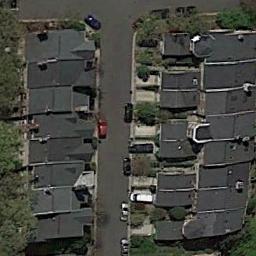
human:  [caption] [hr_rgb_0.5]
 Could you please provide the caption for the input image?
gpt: The dense residential is next to the road with some cars .

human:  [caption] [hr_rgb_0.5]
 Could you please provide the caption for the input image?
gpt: There are many roads and neatly arranged houses and trees and many vehicles in densely populated areas .

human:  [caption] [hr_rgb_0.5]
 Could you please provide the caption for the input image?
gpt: Some of the houses in the residential area are red .

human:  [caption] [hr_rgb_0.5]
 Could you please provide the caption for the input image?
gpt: A dense residential area has lots of houses of the same style while a road goes through the residential area .

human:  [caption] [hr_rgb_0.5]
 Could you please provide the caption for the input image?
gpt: There are some black buildings arranged neatly on dense residential area .